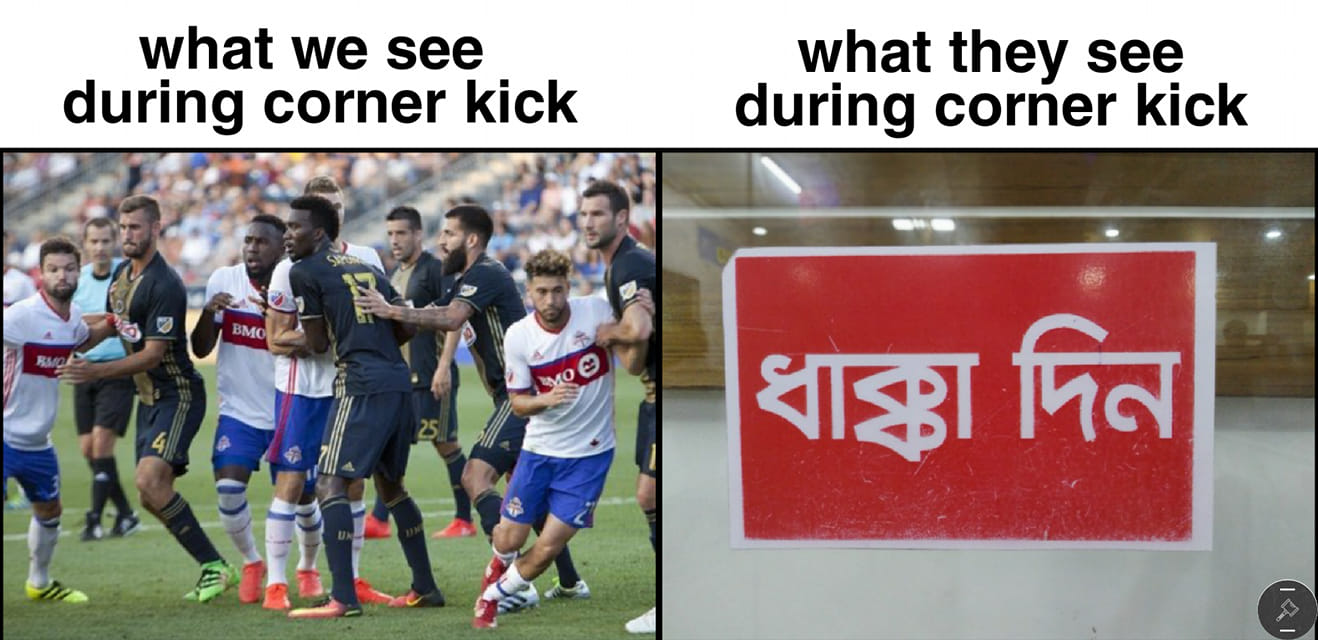
Caption: what we see during corner kick    what they see during corner kick   ধাক্কা দিন
Label: non-hate